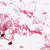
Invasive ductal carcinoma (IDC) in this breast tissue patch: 0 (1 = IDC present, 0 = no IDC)